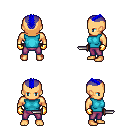
a pixel art fantasy rpg character, male body template, human, tanned skin, teal sleeveless shirt, magenta pants, blue short mohawk hairstyle, gold gloves, dagger, four views (front, back, left, right), 2x2 character sprite sheet, small pixel art, hard edges, no anti-aliasing